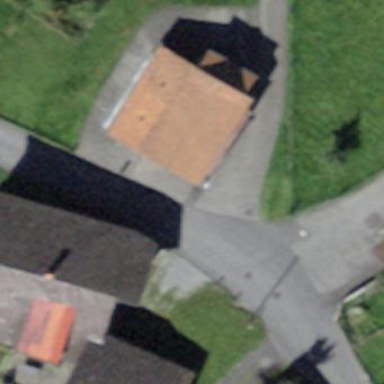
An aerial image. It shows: Garage.